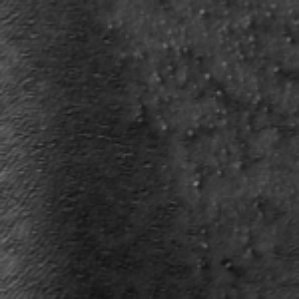
Label: frost